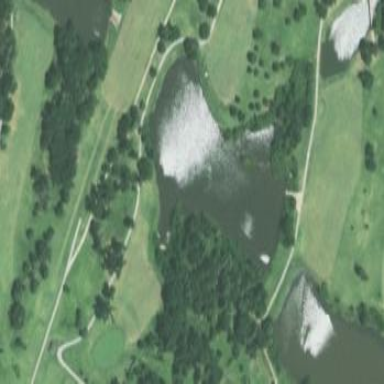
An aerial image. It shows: Water hazard on golf course. The hazard is natural water feature.